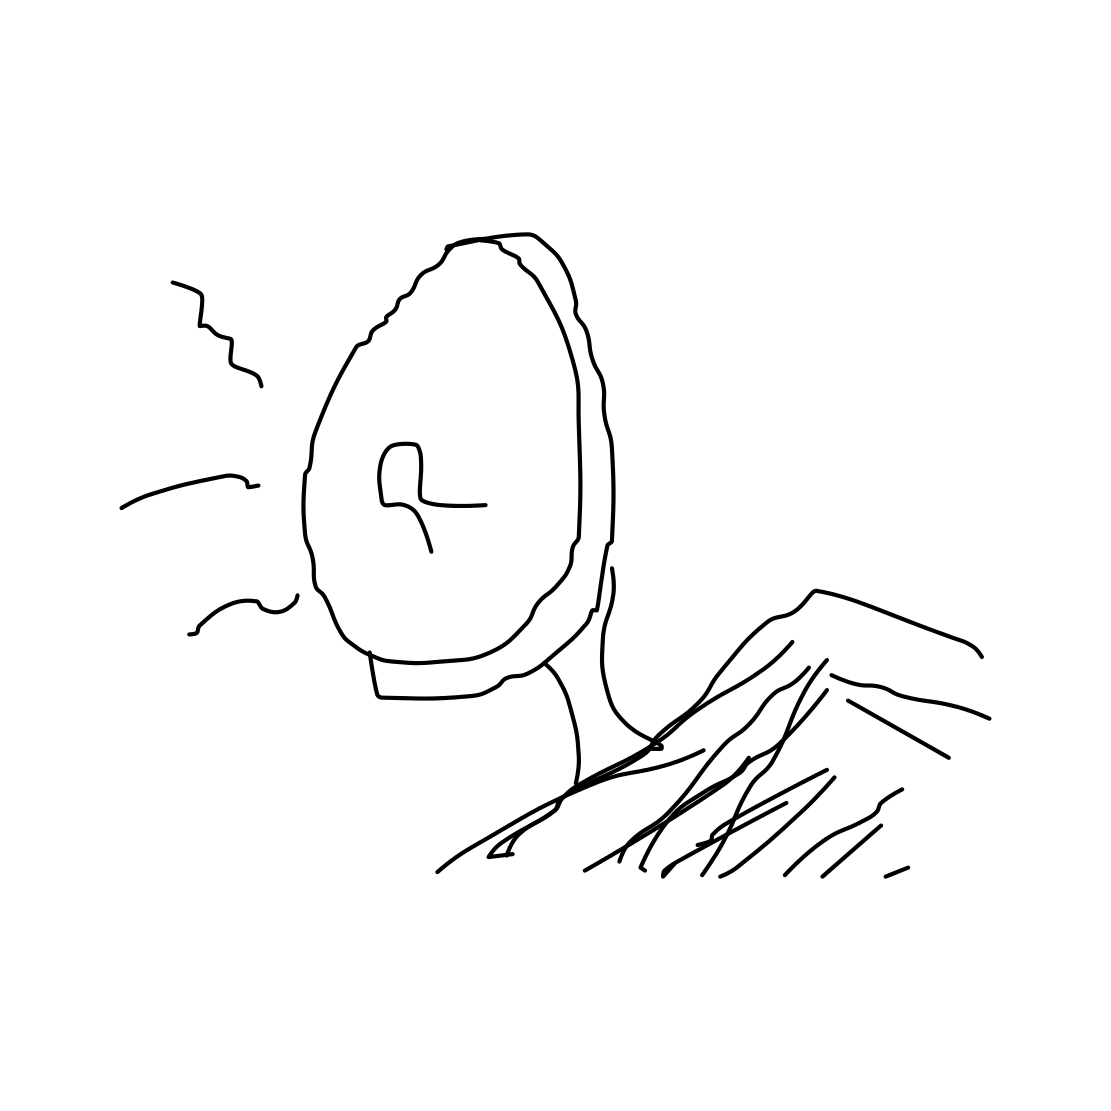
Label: satellite dish